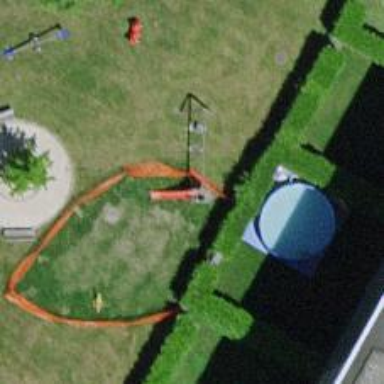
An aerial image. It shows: Playground with slide.